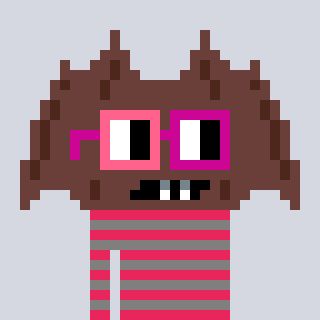
a pixel art character with square pink and red glasses, a bat-shaped head and a bluegrey-colored body on a cool background